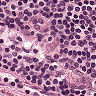
Metastatic tissue present: no